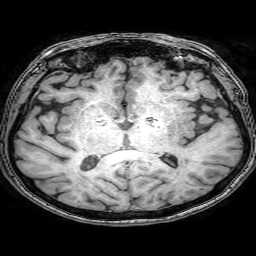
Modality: T1w
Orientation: coronal
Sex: female
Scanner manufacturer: philips
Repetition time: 0.008319 s
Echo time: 0.00383 s